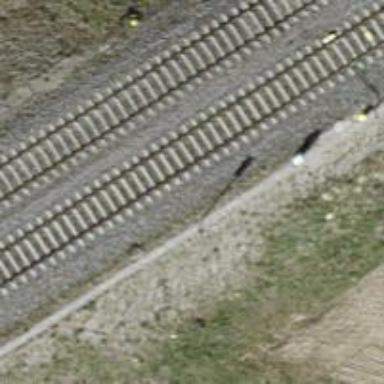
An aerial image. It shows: Well-maintained track road with grade 1 tracktype.